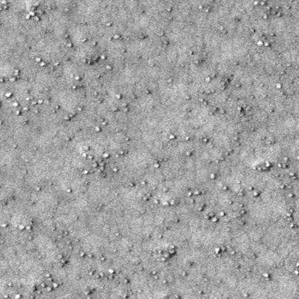
Label: frost